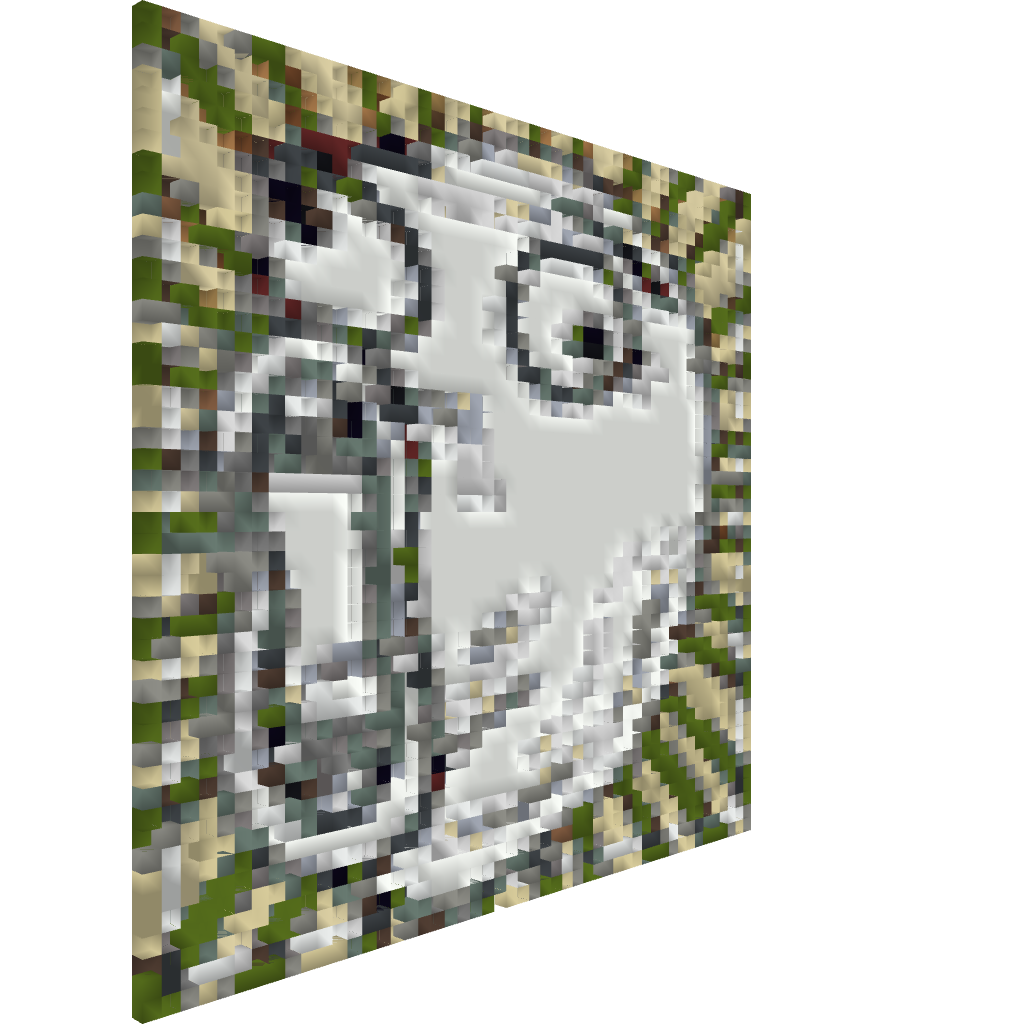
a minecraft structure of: Loool face